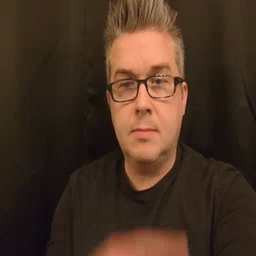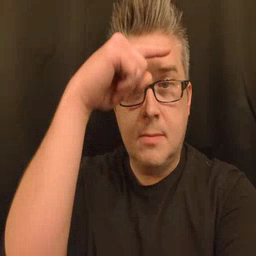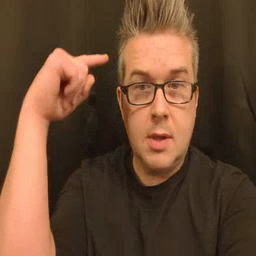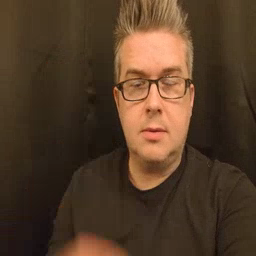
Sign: black